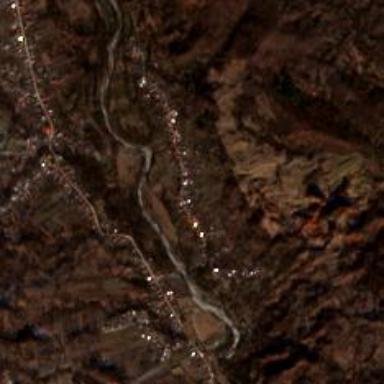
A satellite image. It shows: Village area.